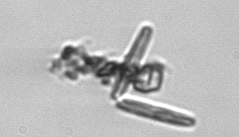
Label: Thalassionema